The image is the raw time-domain waveform of a rolling-element bearing's vibration signal. Determine the bearing's health state. Answer with exactly one of: normal, inner_race, outer_race, ball.
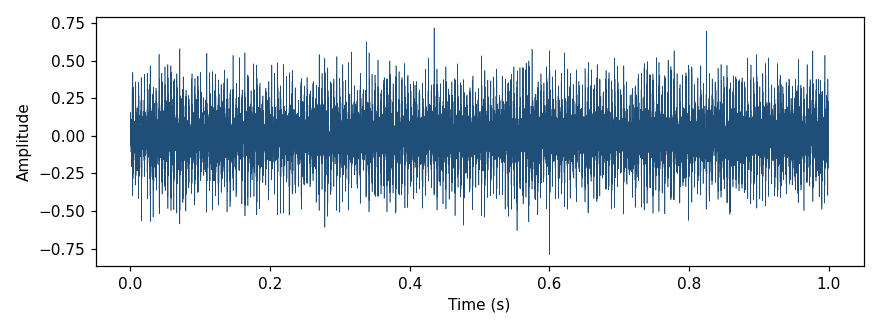
Answer: outer_race